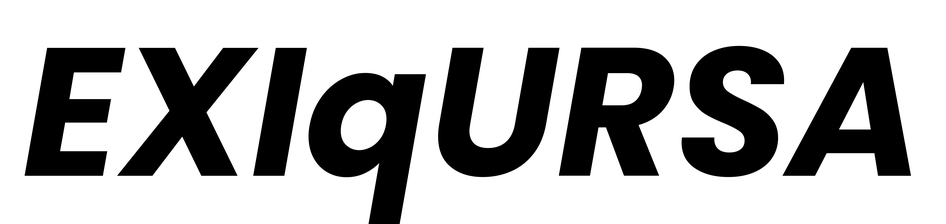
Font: Poppins-BoldItalic